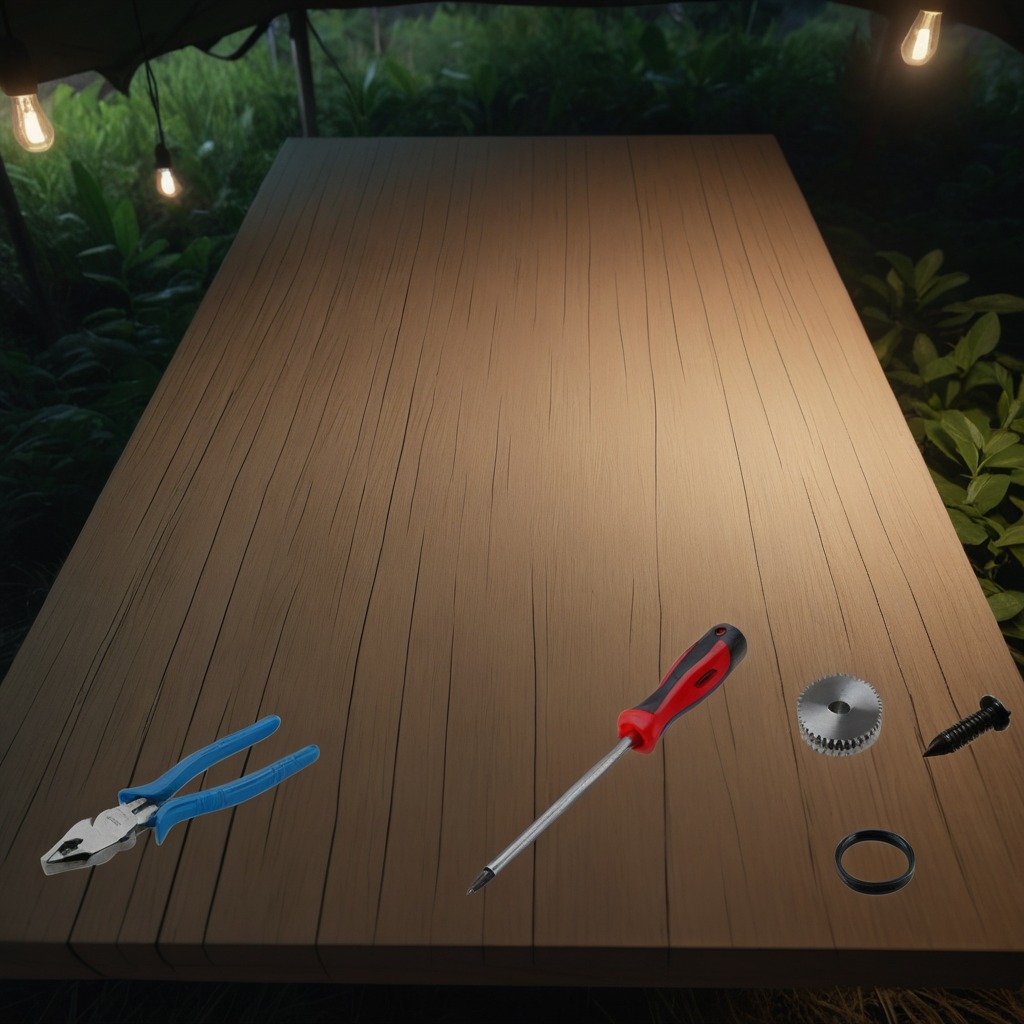
A rubber Oring, a steel gear with teeth, a metal machine screw, a pair of pliers, and a screwdriver are lying on a wooden table inside a jungle field workshop tent at night.